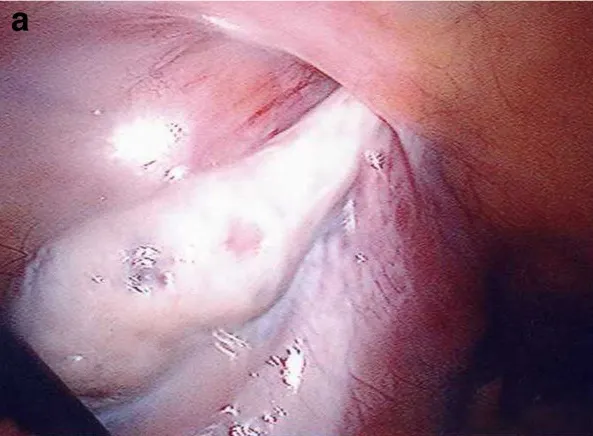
A and b, Laparoscopic images of left ovary herniating through the left internal inguinal ring.
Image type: medical_photograph (other_medical_photograph)